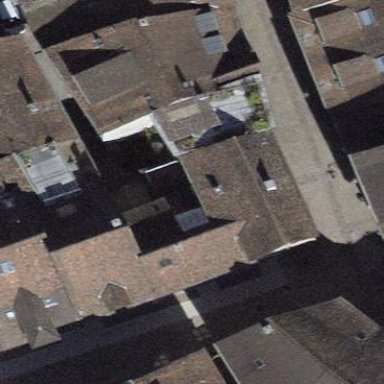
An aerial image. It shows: Building with tiled roof.